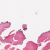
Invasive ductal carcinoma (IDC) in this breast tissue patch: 0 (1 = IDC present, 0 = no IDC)